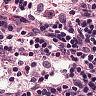
Metastatic tissue present: no